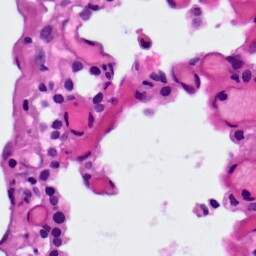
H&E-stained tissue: Lung